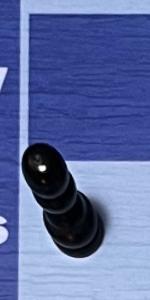
Label: Pawn_Black